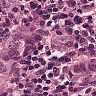
Metastatic tissue present: yes